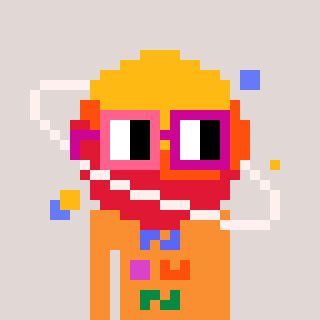
a pixel art character with square pink and red glasses, a saturn-shaped head and a orange-colored body on a warm background